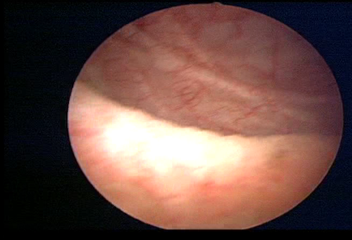
Modality: WLC
Class: Normal mucosa
Bladder cancer association: No